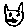
Label: cat